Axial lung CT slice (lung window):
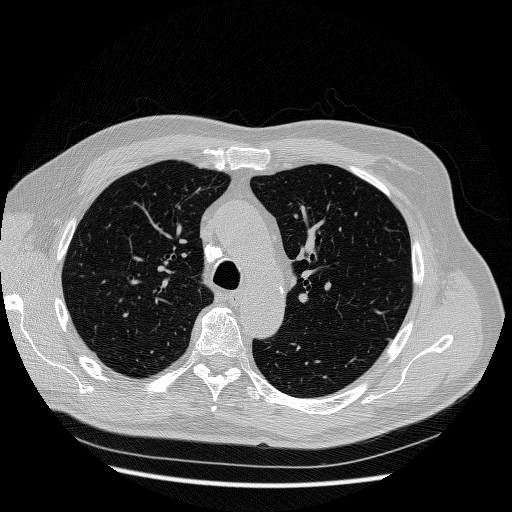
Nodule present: no